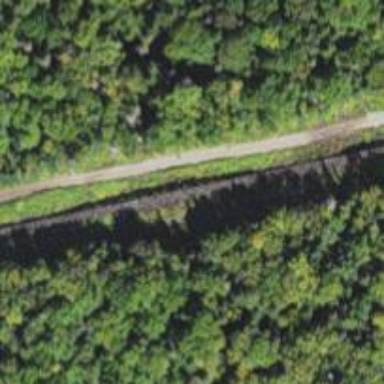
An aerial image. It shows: Preserved narrow-gauge railway.